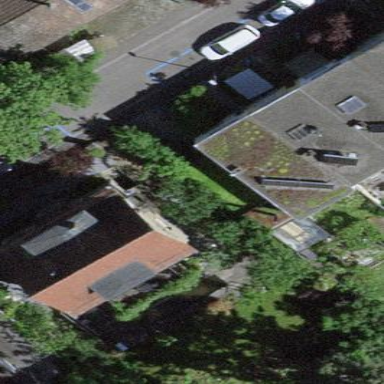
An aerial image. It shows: Terrace building.